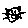
Label: cat